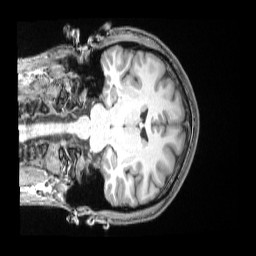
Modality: T1w
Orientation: coronal
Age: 25
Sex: male
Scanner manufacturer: siemens
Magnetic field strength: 3 T
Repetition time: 2 s
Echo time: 0.00339 s